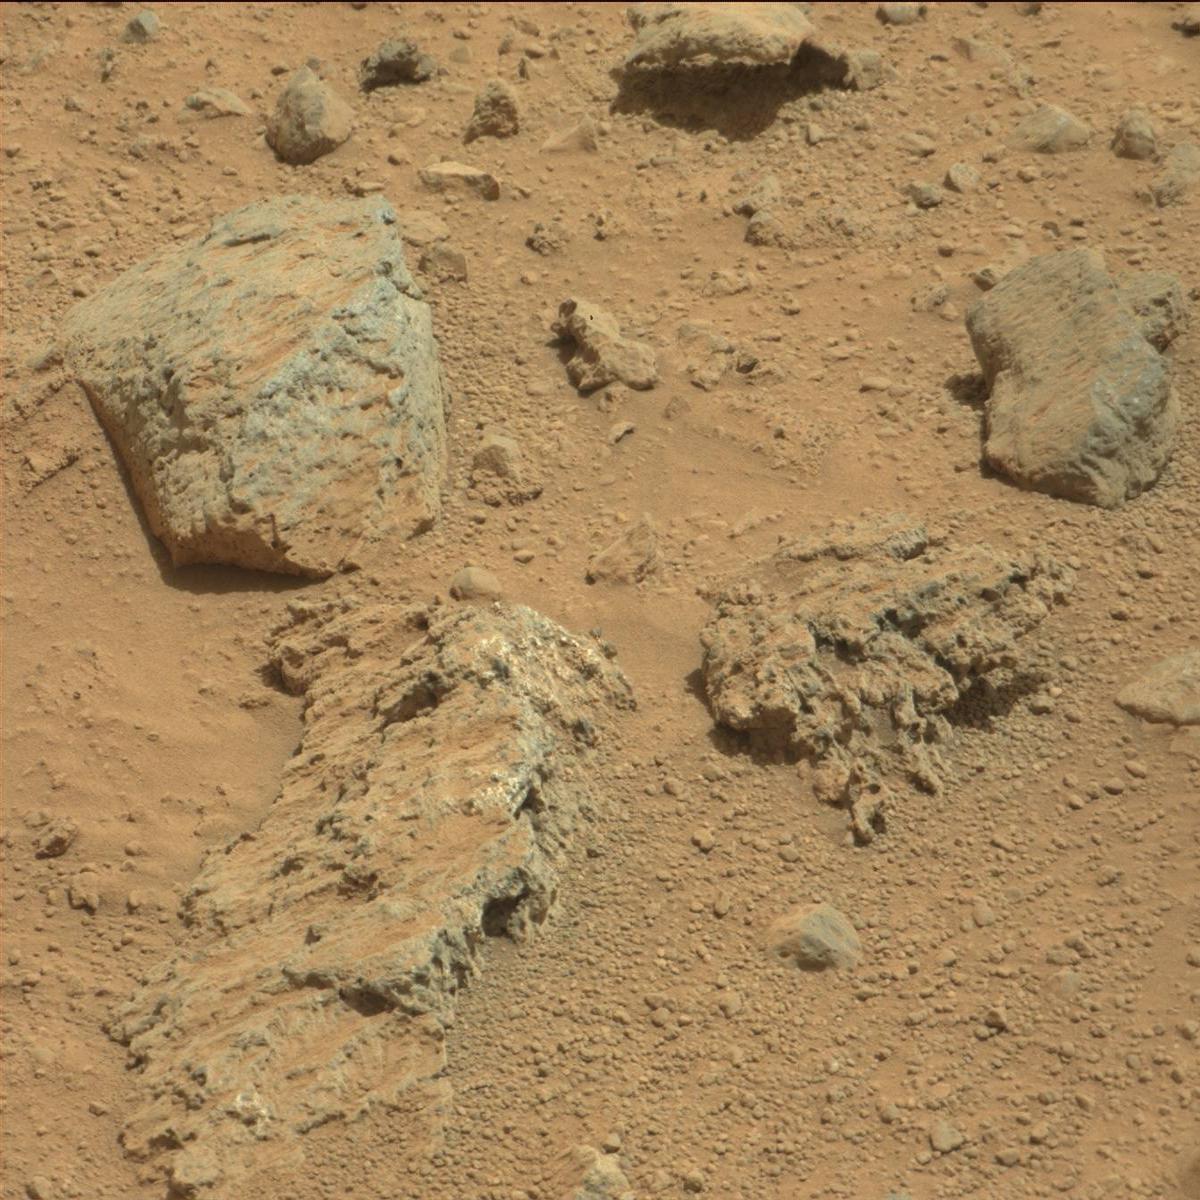
Terrain classes present: Bedrock, Rock, Sand / Soil